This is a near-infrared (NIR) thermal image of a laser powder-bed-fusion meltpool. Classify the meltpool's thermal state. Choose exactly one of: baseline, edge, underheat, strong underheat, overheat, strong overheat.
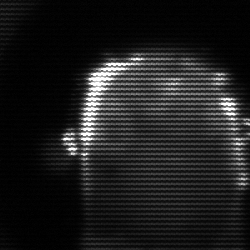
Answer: baseline